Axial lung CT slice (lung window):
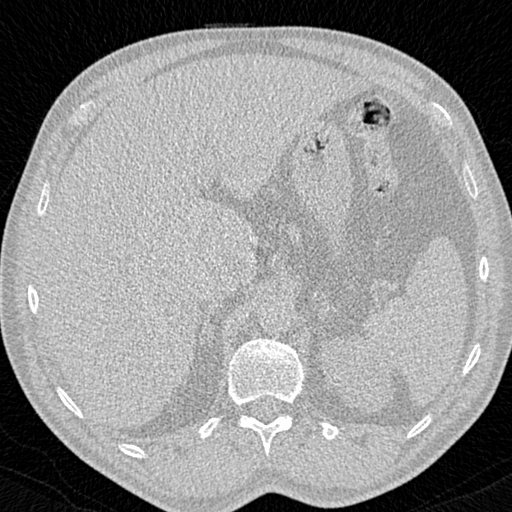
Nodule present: no